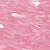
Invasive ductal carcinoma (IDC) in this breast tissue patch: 0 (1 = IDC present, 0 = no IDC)